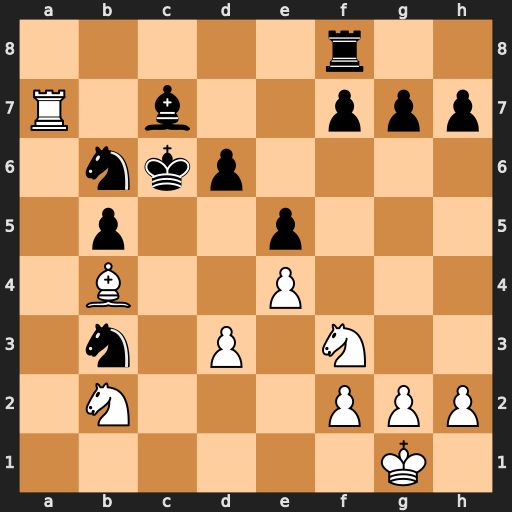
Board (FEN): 5r2/R1b2ppp/1nkp4/1p2p3/1B2P3/1n1P1N2/1N3PPP/6K1
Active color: w
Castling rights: -
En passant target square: -
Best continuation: Nxe5+ dxe5 Bxf8